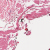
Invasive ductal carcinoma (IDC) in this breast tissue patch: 0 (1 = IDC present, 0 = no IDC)